Chest X-ray:
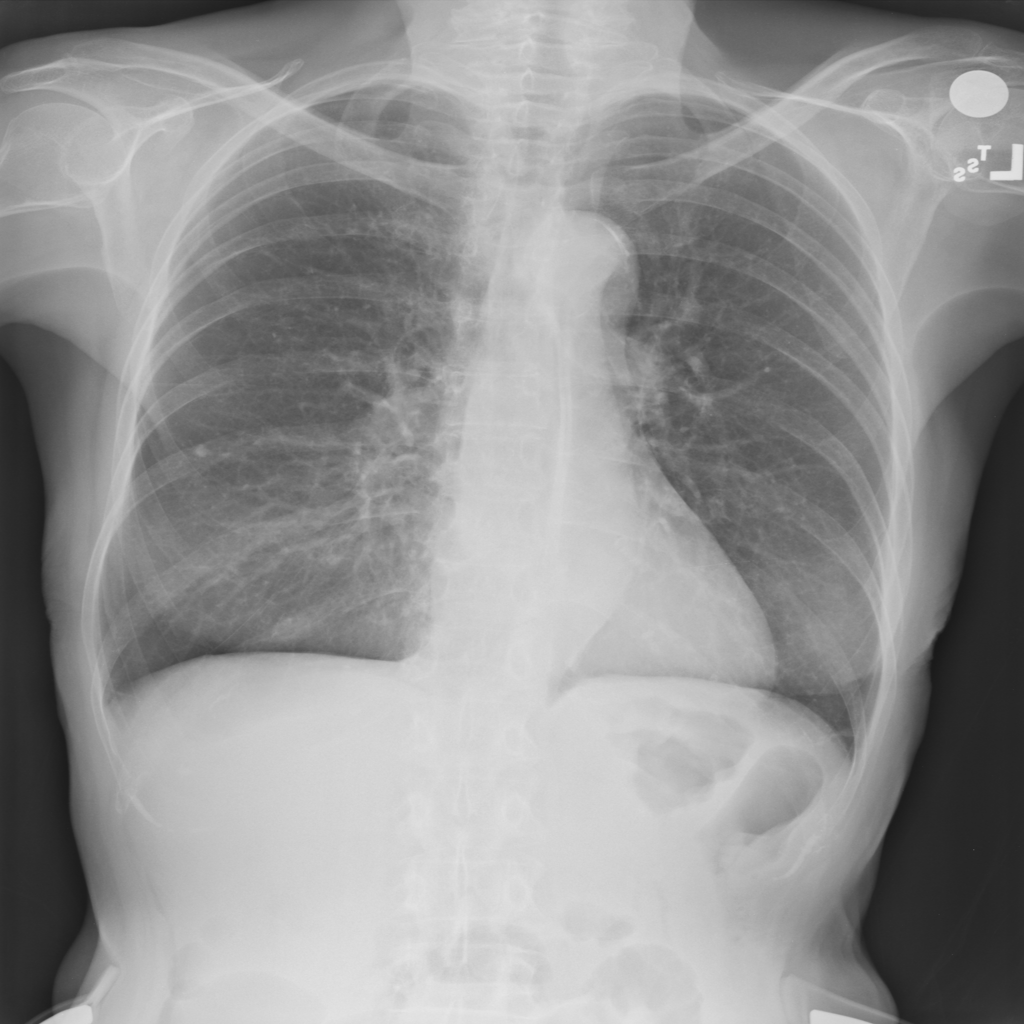
Findings: Calcification, Fibrosis
No abnormal finding: no